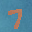
Label: 7